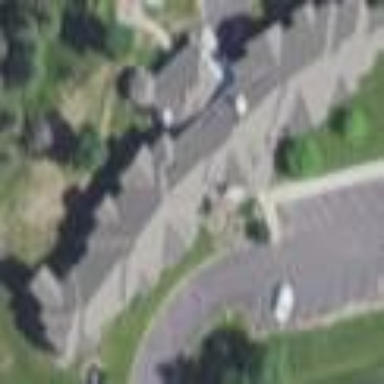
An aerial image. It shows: Nursing home building.